Field crop: maize
Growth stage: 1
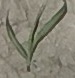
Species: sorghum